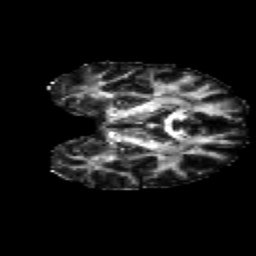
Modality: FA
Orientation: coronal
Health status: healthy
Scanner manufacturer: philips
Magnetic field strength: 3 T
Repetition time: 9.75 s
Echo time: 0.092 s